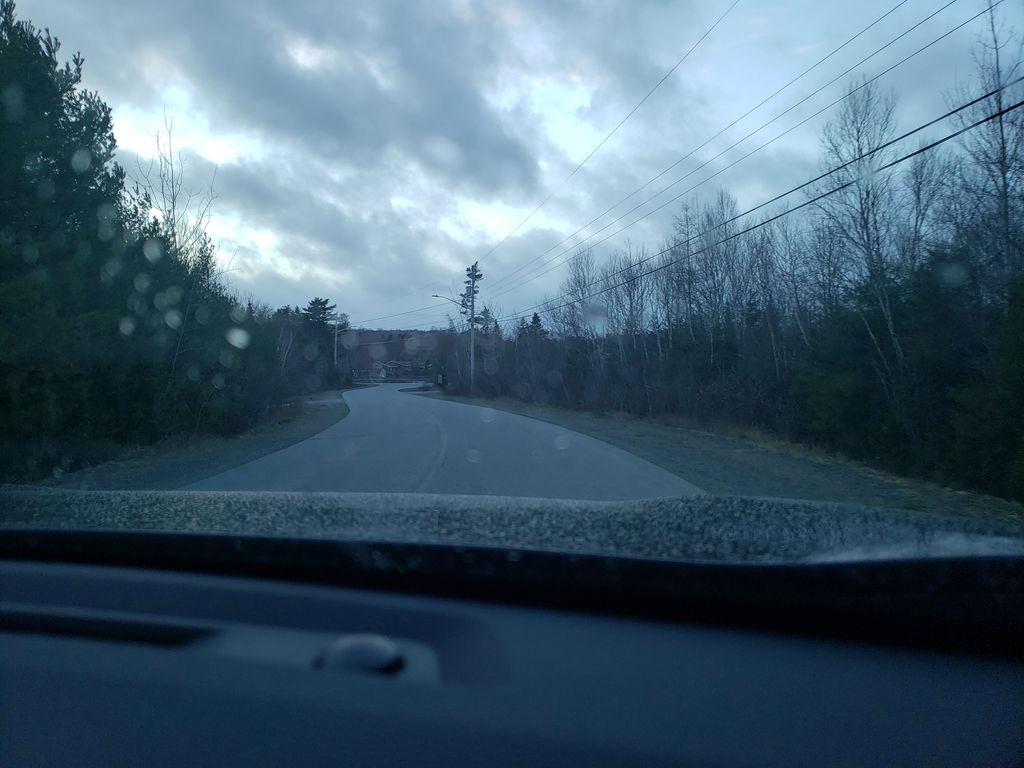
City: halifax